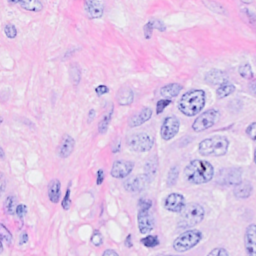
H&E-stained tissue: Breast